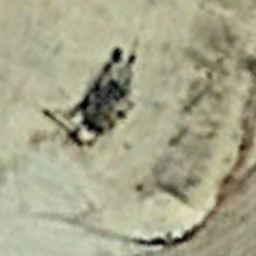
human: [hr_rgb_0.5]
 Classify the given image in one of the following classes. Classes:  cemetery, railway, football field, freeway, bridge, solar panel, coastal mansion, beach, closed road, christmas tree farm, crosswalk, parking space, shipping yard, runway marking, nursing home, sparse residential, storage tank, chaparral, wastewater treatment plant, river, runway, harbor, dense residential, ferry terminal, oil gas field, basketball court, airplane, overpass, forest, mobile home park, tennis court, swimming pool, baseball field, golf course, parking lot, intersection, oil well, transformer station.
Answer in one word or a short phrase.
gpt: oil well